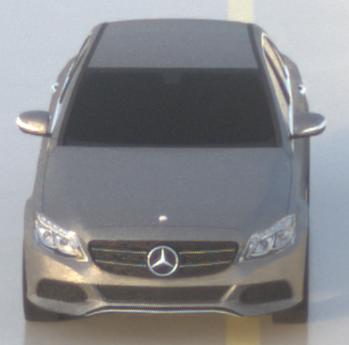
Make: Mercedes-Benz
Model: C 160
Detailed model: C-Class (205) Limousine
Model produced from: 2015/04
Model produced until: 2018/04
Doors: 4
Color: gray
Road condition: wet road
Daytime: sunrise or sunset
Contrast: low contrast